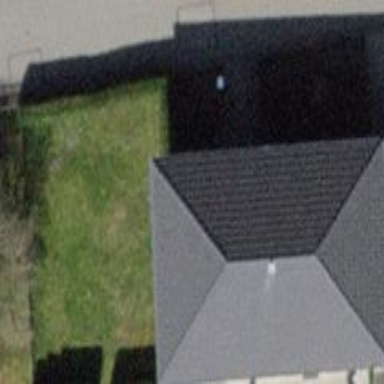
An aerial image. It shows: Detached building with hipped roof.